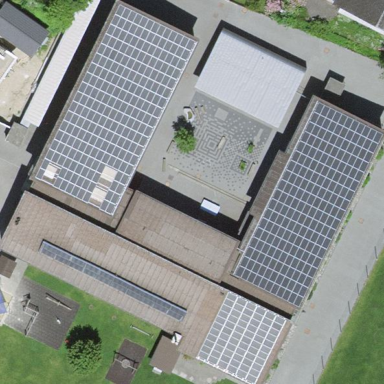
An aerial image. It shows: School building.